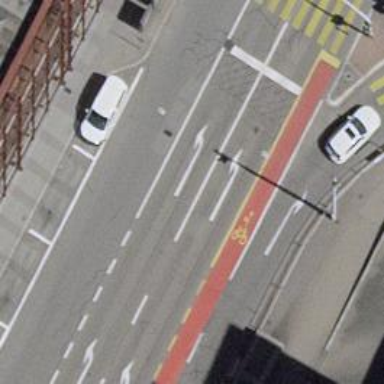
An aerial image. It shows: Tertiary road with asphalt surface. It includes cycle lane on both sides.